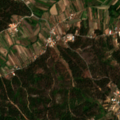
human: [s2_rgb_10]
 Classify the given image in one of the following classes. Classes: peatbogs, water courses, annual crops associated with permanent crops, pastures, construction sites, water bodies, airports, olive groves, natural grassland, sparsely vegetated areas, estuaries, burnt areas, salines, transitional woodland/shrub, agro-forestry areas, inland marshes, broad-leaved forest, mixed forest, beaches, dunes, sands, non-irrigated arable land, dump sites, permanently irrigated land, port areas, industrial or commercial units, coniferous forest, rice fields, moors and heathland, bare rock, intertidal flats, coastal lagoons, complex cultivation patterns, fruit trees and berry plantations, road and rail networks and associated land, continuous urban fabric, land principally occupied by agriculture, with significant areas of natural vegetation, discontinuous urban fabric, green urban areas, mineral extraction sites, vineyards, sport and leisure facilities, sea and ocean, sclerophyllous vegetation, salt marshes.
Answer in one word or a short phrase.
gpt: permanently irrigated land, vineyards, complex cultivation patterns, land principally occupied by agriculture, with significant areas of natural vegetation, coniferous forest, transitional woodland/shrub